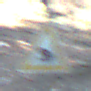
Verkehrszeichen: AmphibienwanderungRechts
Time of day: MorningAfternoon
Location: Outdoor (Nature)
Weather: Clear
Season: NotSpecified
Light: Natural